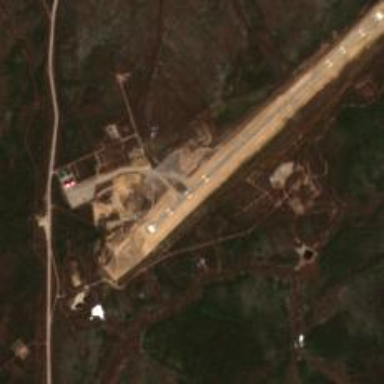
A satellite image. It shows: View of runway in airport.